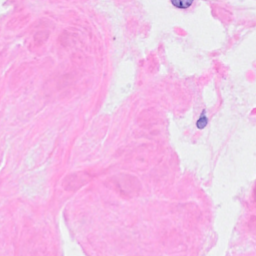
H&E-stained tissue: Breast